Interaction volume radius: 5 \u00c5
Interaction volume height: 10 \u00c5
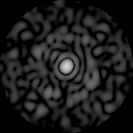
Disorder parameter: 0.891